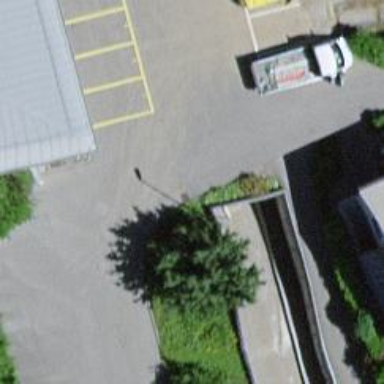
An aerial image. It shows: Parking entrance.